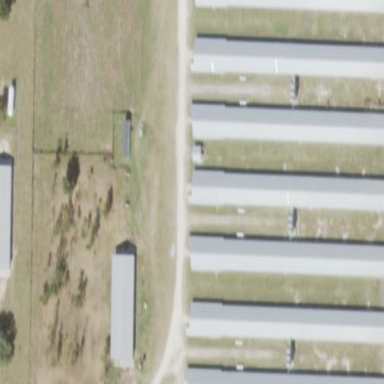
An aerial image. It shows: Poultry farmyard.